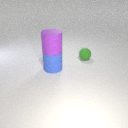
small green rubber sphere behind large blue rubber cylinder